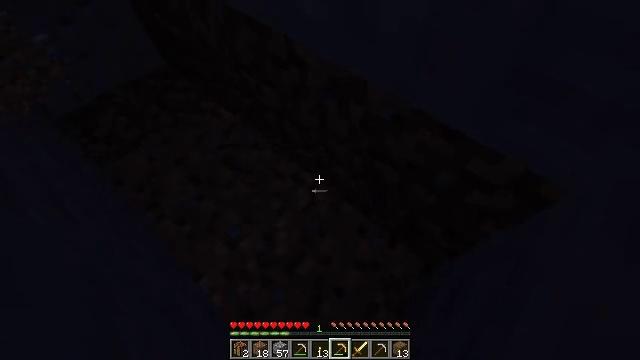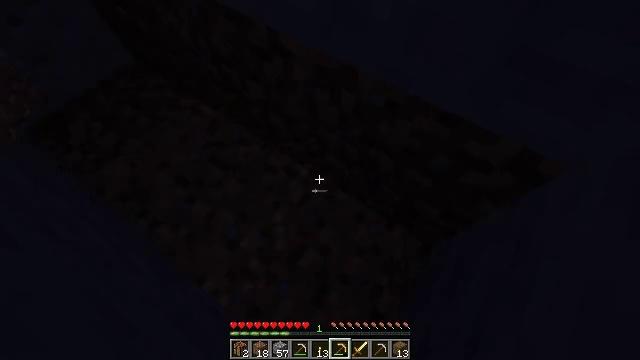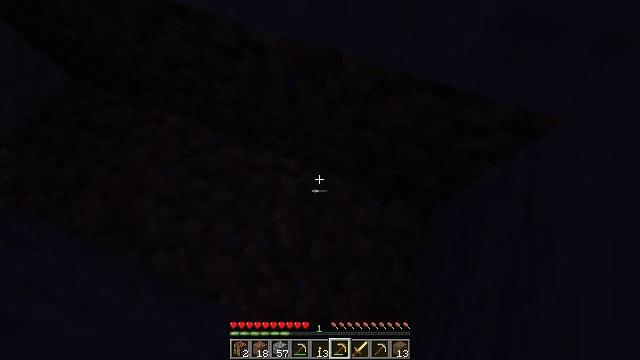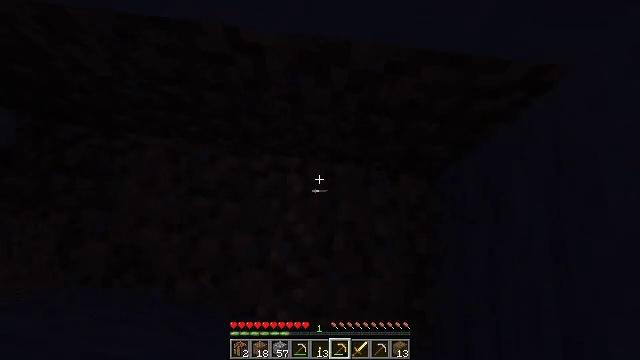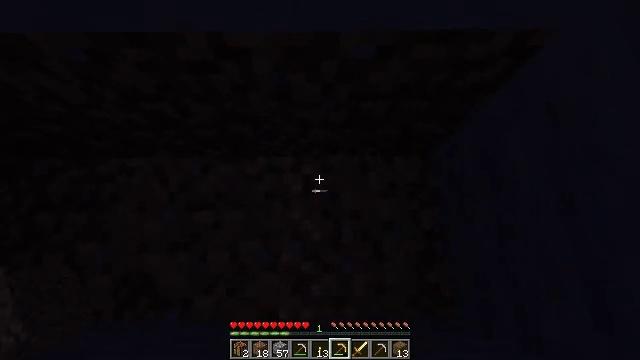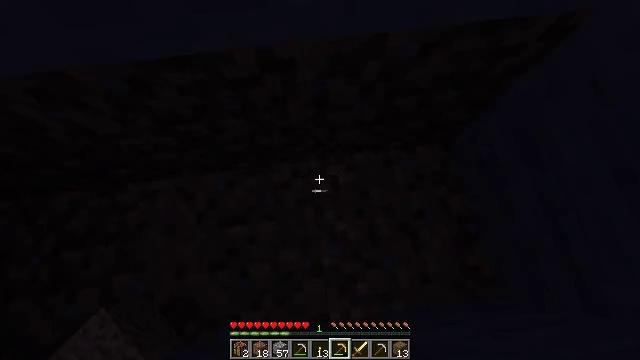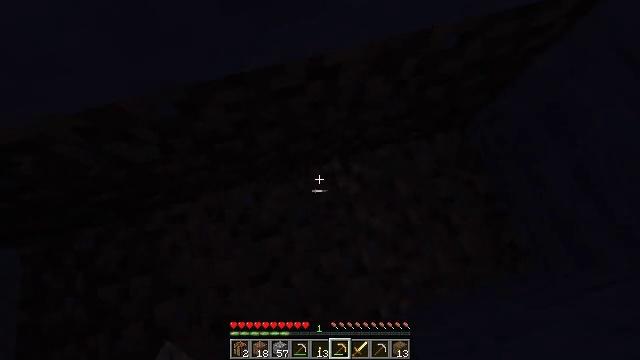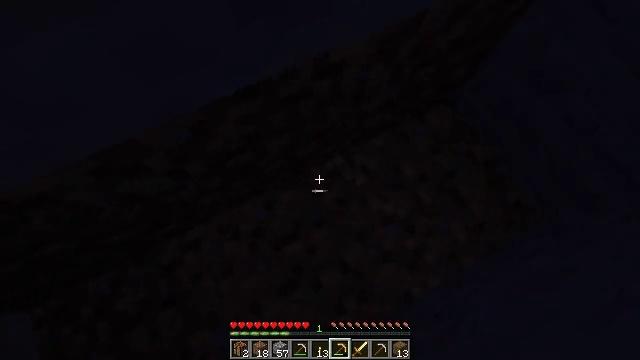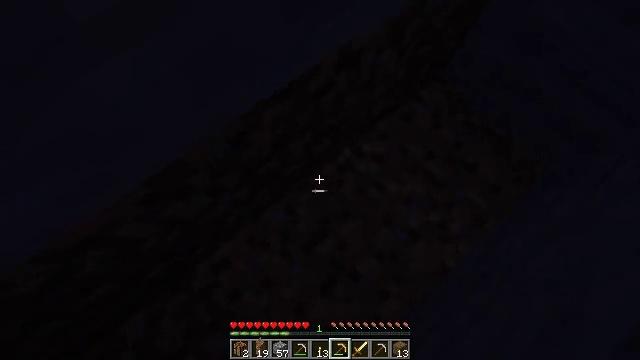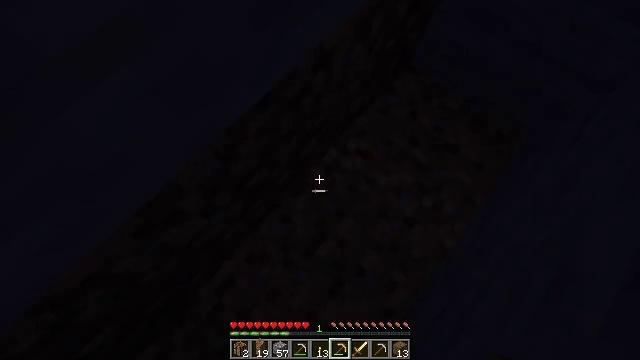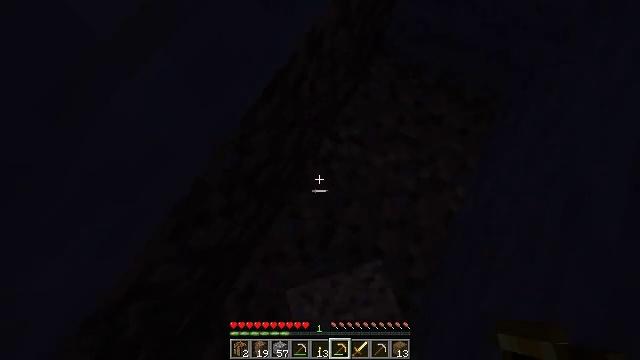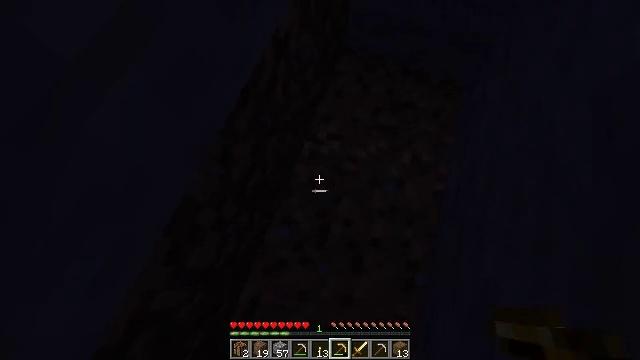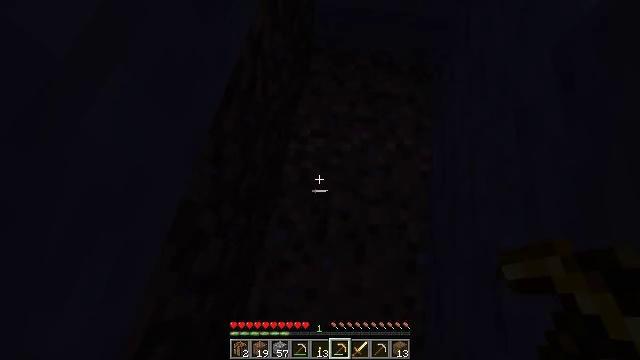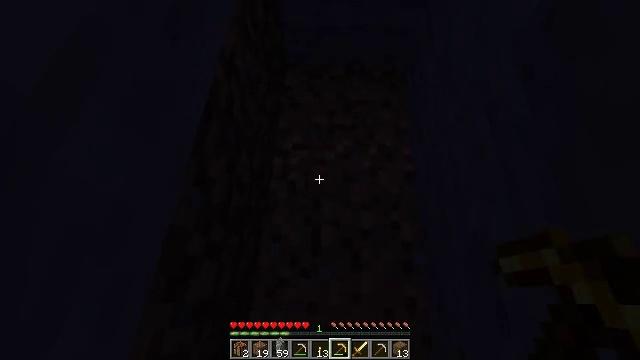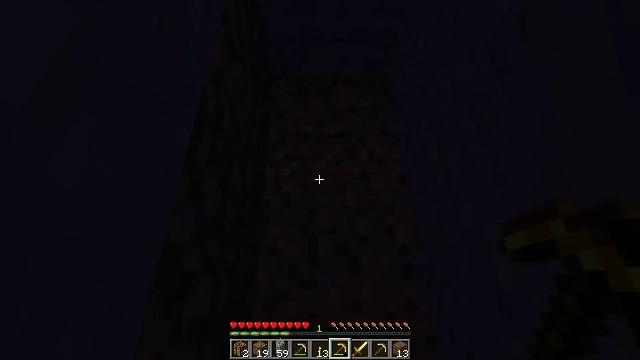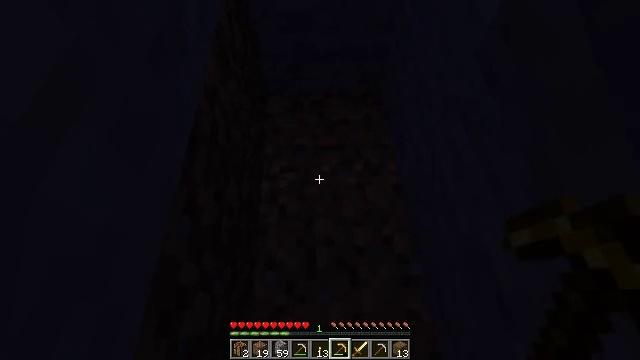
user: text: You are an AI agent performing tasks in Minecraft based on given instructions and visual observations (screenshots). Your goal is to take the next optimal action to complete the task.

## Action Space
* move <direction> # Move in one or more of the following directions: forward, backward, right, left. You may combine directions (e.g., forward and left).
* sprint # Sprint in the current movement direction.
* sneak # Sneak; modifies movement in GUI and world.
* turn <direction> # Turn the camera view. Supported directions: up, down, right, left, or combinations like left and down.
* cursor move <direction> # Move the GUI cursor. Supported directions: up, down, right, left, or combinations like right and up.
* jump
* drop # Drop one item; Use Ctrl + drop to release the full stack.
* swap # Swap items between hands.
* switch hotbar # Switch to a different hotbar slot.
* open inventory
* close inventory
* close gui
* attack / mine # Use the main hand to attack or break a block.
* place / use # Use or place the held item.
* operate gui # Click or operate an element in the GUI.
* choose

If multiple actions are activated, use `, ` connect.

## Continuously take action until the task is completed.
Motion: motion action
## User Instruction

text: Break the dirt block.
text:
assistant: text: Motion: move left, turn right and down
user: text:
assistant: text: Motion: move left, turn right and down
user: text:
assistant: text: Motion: move left, turn right and down
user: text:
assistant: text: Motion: move left, turn right and down
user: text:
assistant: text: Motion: move left, turn right
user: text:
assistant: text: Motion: move left, turn right
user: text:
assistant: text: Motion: move left, turn right
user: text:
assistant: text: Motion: move left, turn right
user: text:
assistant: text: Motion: turn right
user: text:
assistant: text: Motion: turn right and up
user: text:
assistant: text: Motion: turn right
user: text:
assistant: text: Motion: turn right and up
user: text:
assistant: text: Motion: turn right and up
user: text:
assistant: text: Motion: turn right and up
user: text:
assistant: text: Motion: turn right and up
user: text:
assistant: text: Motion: turn right and up, attack / mine
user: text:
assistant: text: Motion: turn right and up, attack / mine
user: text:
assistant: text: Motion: move forward, attack / mine
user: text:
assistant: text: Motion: move forward, attack / mine
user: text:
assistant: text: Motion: move forward, attack / mine
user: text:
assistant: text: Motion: move forward, attack / mine
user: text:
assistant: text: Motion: turn right and down, attack / mine
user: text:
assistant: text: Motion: turn right and down, attack / mine
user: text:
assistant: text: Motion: turn down, attack / mine
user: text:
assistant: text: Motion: attack / mine
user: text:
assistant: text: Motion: attack / mine
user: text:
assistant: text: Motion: attack / mine
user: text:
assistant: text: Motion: attack / mine
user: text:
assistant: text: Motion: attack / mine
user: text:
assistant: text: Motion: attack / mine